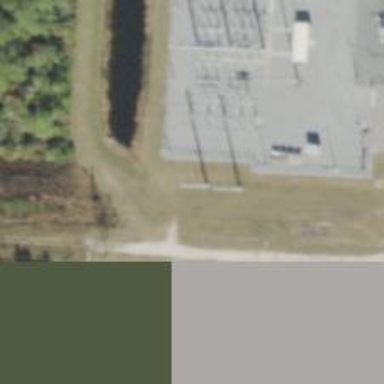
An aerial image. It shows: Tower or pole used for power transmission.